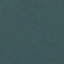
Land use / land cover: SeaLake